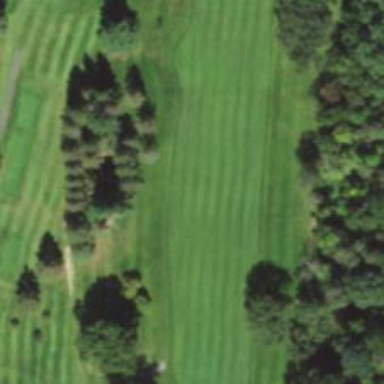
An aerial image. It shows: Grassy area designated as golf fairway.